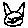
Label: cat